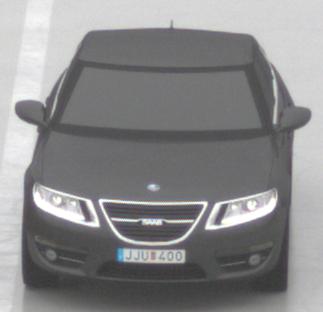
Make: Saab
Model: 5-Sep
Detailed model: 9-5 1.6T
Model produced from: 2010/06
Model produced until: 2011/12
Doors: 4
Color: gray
Road condition: wet road
Daytime: midday
Contrast: low contrast